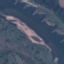
Label: River